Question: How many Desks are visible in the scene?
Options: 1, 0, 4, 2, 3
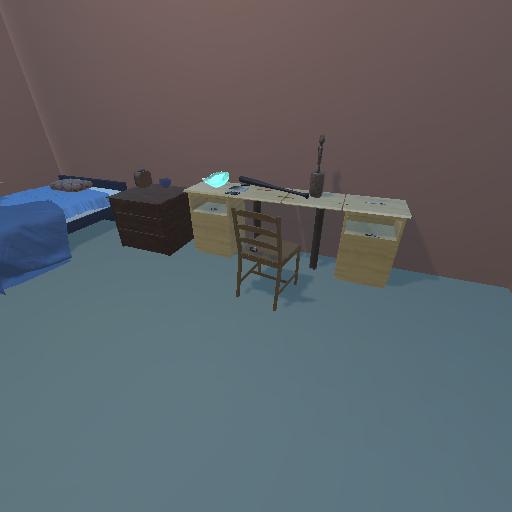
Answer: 1